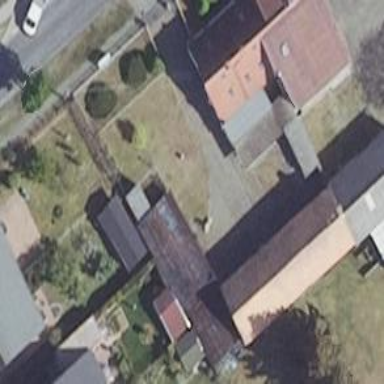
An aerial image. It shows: Shed building.